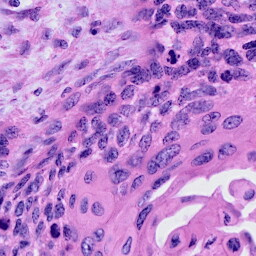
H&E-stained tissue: Cervix